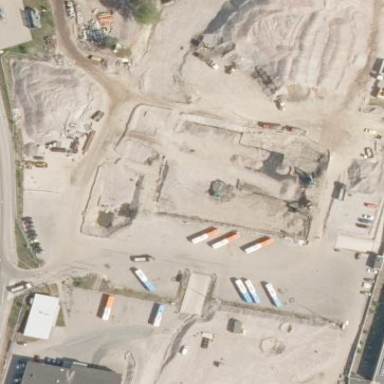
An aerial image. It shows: Industrial area designated as depot.